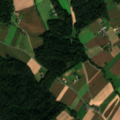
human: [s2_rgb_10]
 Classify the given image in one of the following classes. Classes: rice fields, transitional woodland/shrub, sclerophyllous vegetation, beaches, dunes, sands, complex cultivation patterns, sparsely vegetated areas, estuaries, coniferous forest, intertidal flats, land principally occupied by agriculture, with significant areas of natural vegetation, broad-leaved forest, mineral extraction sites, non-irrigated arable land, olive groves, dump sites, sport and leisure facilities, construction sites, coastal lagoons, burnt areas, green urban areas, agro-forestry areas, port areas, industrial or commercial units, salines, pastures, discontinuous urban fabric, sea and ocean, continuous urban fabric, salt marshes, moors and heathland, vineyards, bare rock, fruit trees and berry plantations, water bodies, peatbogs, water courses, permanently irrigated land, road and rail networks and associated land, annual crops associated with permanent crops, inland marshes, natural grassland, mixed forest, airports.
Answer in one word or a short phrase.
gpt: discontinuous urban fabric, non-irrigated arable land, complex cultivation patterns, mixed forest